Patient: sex F, age 55
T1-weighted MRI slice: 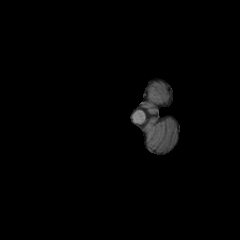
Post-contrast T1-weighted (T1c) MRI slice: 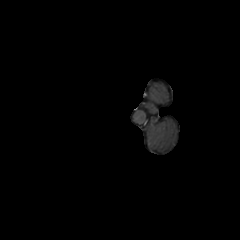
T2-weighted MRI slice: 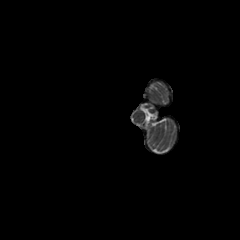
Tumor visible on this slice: no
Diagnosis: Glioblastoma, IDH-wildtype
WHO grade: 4